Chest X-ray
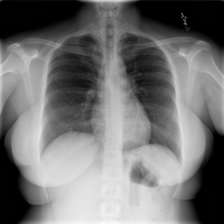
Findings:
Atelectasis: negative
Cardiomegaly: negative
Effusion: negative
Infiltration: negative
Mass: negative
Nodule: negative
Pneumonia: negative
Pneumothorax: negative
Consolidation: negative
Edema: negative
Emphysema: negative
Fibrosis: negative
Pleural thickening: negative
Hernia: negative